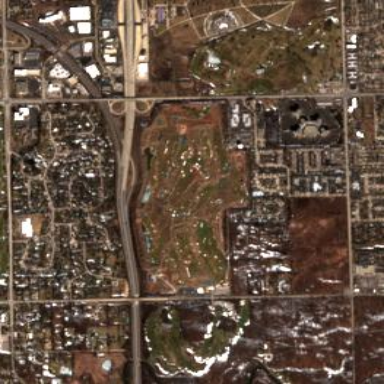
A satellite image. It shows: Golf course.